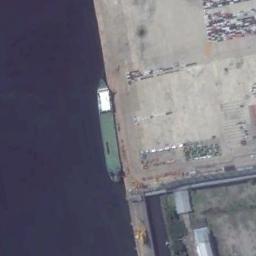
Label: ship